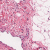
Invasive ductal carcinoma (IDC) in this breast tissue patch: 0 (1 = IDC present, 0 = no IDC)